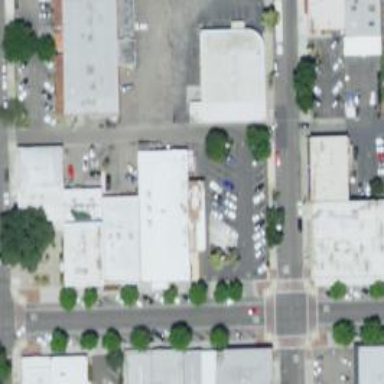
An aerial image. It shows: Alley classified as service road.